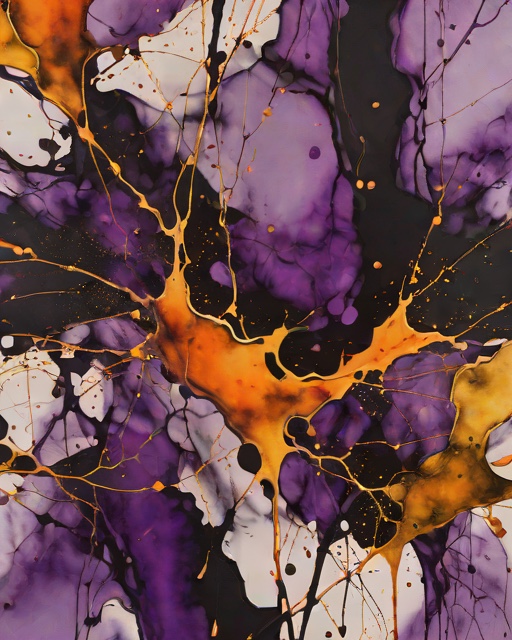
Category: Halloween